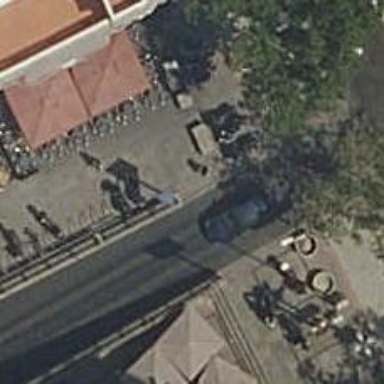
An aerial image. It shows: Bicycle parking area.